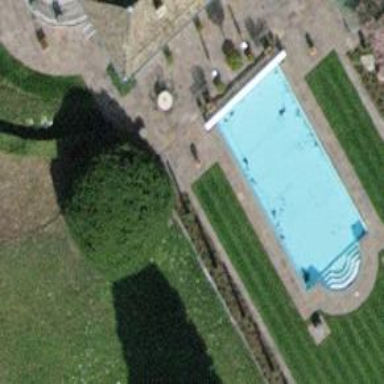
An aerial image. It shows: Swimming pool located in leisure land.